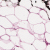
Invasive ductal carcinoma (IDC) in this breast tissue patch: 0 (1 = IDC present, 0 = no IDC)